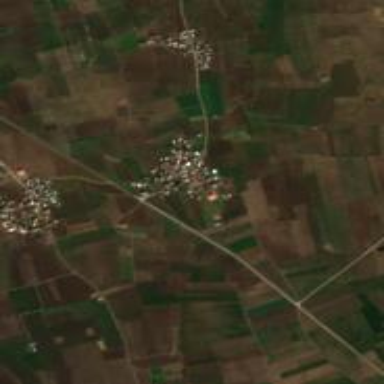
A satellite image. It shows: Village.